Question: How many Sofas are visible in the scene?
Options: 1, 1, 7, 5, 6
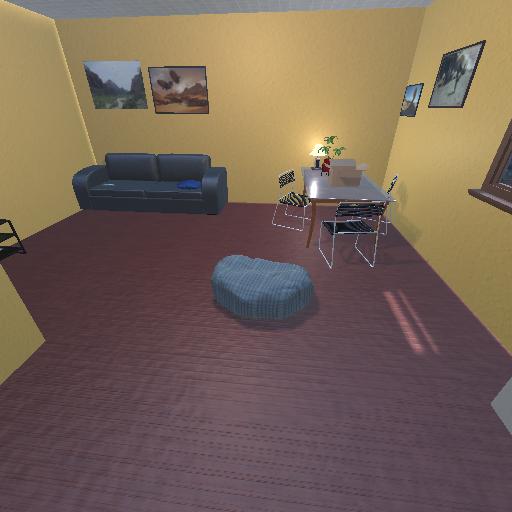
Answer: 1